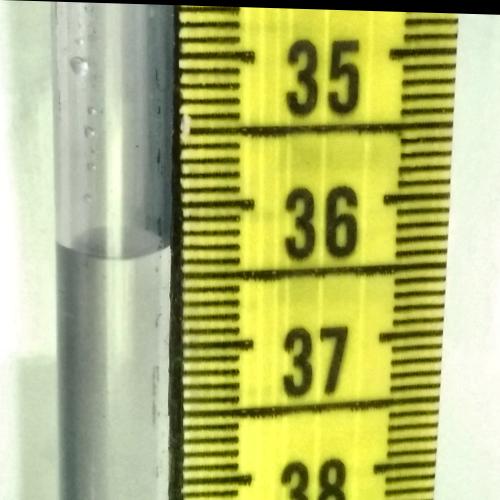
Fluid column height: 36.3 cm